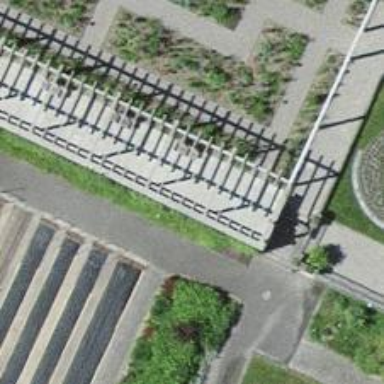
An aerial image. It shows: Bench.